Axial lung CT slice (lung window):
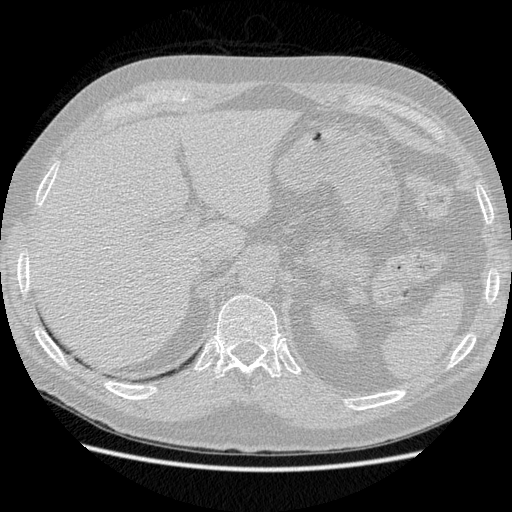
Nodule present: no